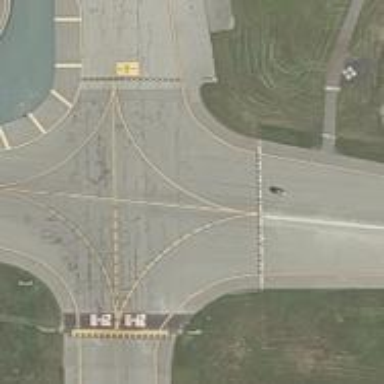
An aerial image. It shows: Image of taxiway at airport.